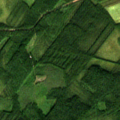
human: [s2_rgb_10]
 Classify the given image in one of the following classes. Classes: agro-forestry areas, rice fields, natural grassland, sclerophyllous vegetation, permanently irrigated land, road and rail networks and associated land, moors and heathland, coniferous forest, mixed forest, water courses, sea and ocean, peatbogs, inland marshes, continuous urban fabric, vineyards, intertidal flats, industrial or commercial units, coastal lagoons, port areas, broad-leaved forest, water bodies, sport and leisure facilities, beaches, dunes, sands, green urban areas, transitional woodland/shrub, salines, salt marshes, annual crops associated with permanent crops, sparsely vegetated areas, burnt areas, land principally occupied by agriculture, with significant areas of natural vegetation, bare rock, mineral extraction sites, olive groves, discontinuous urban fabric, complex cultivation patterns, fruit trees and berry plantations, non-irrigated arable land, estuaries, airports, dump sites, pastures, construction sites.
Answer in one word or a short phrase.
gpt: non-irrigated arable land, coniferous forest, mixed forest, transitional woodland/shrub